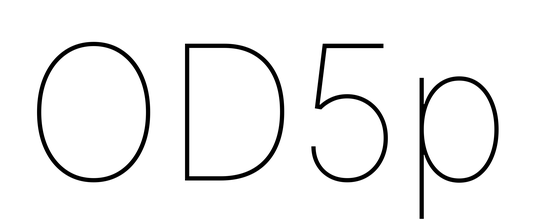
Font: Inter_Thin